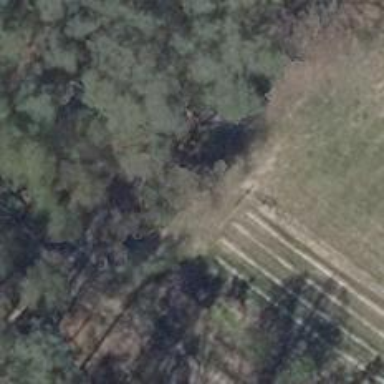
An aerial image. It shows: Hunting stand.